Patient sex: M
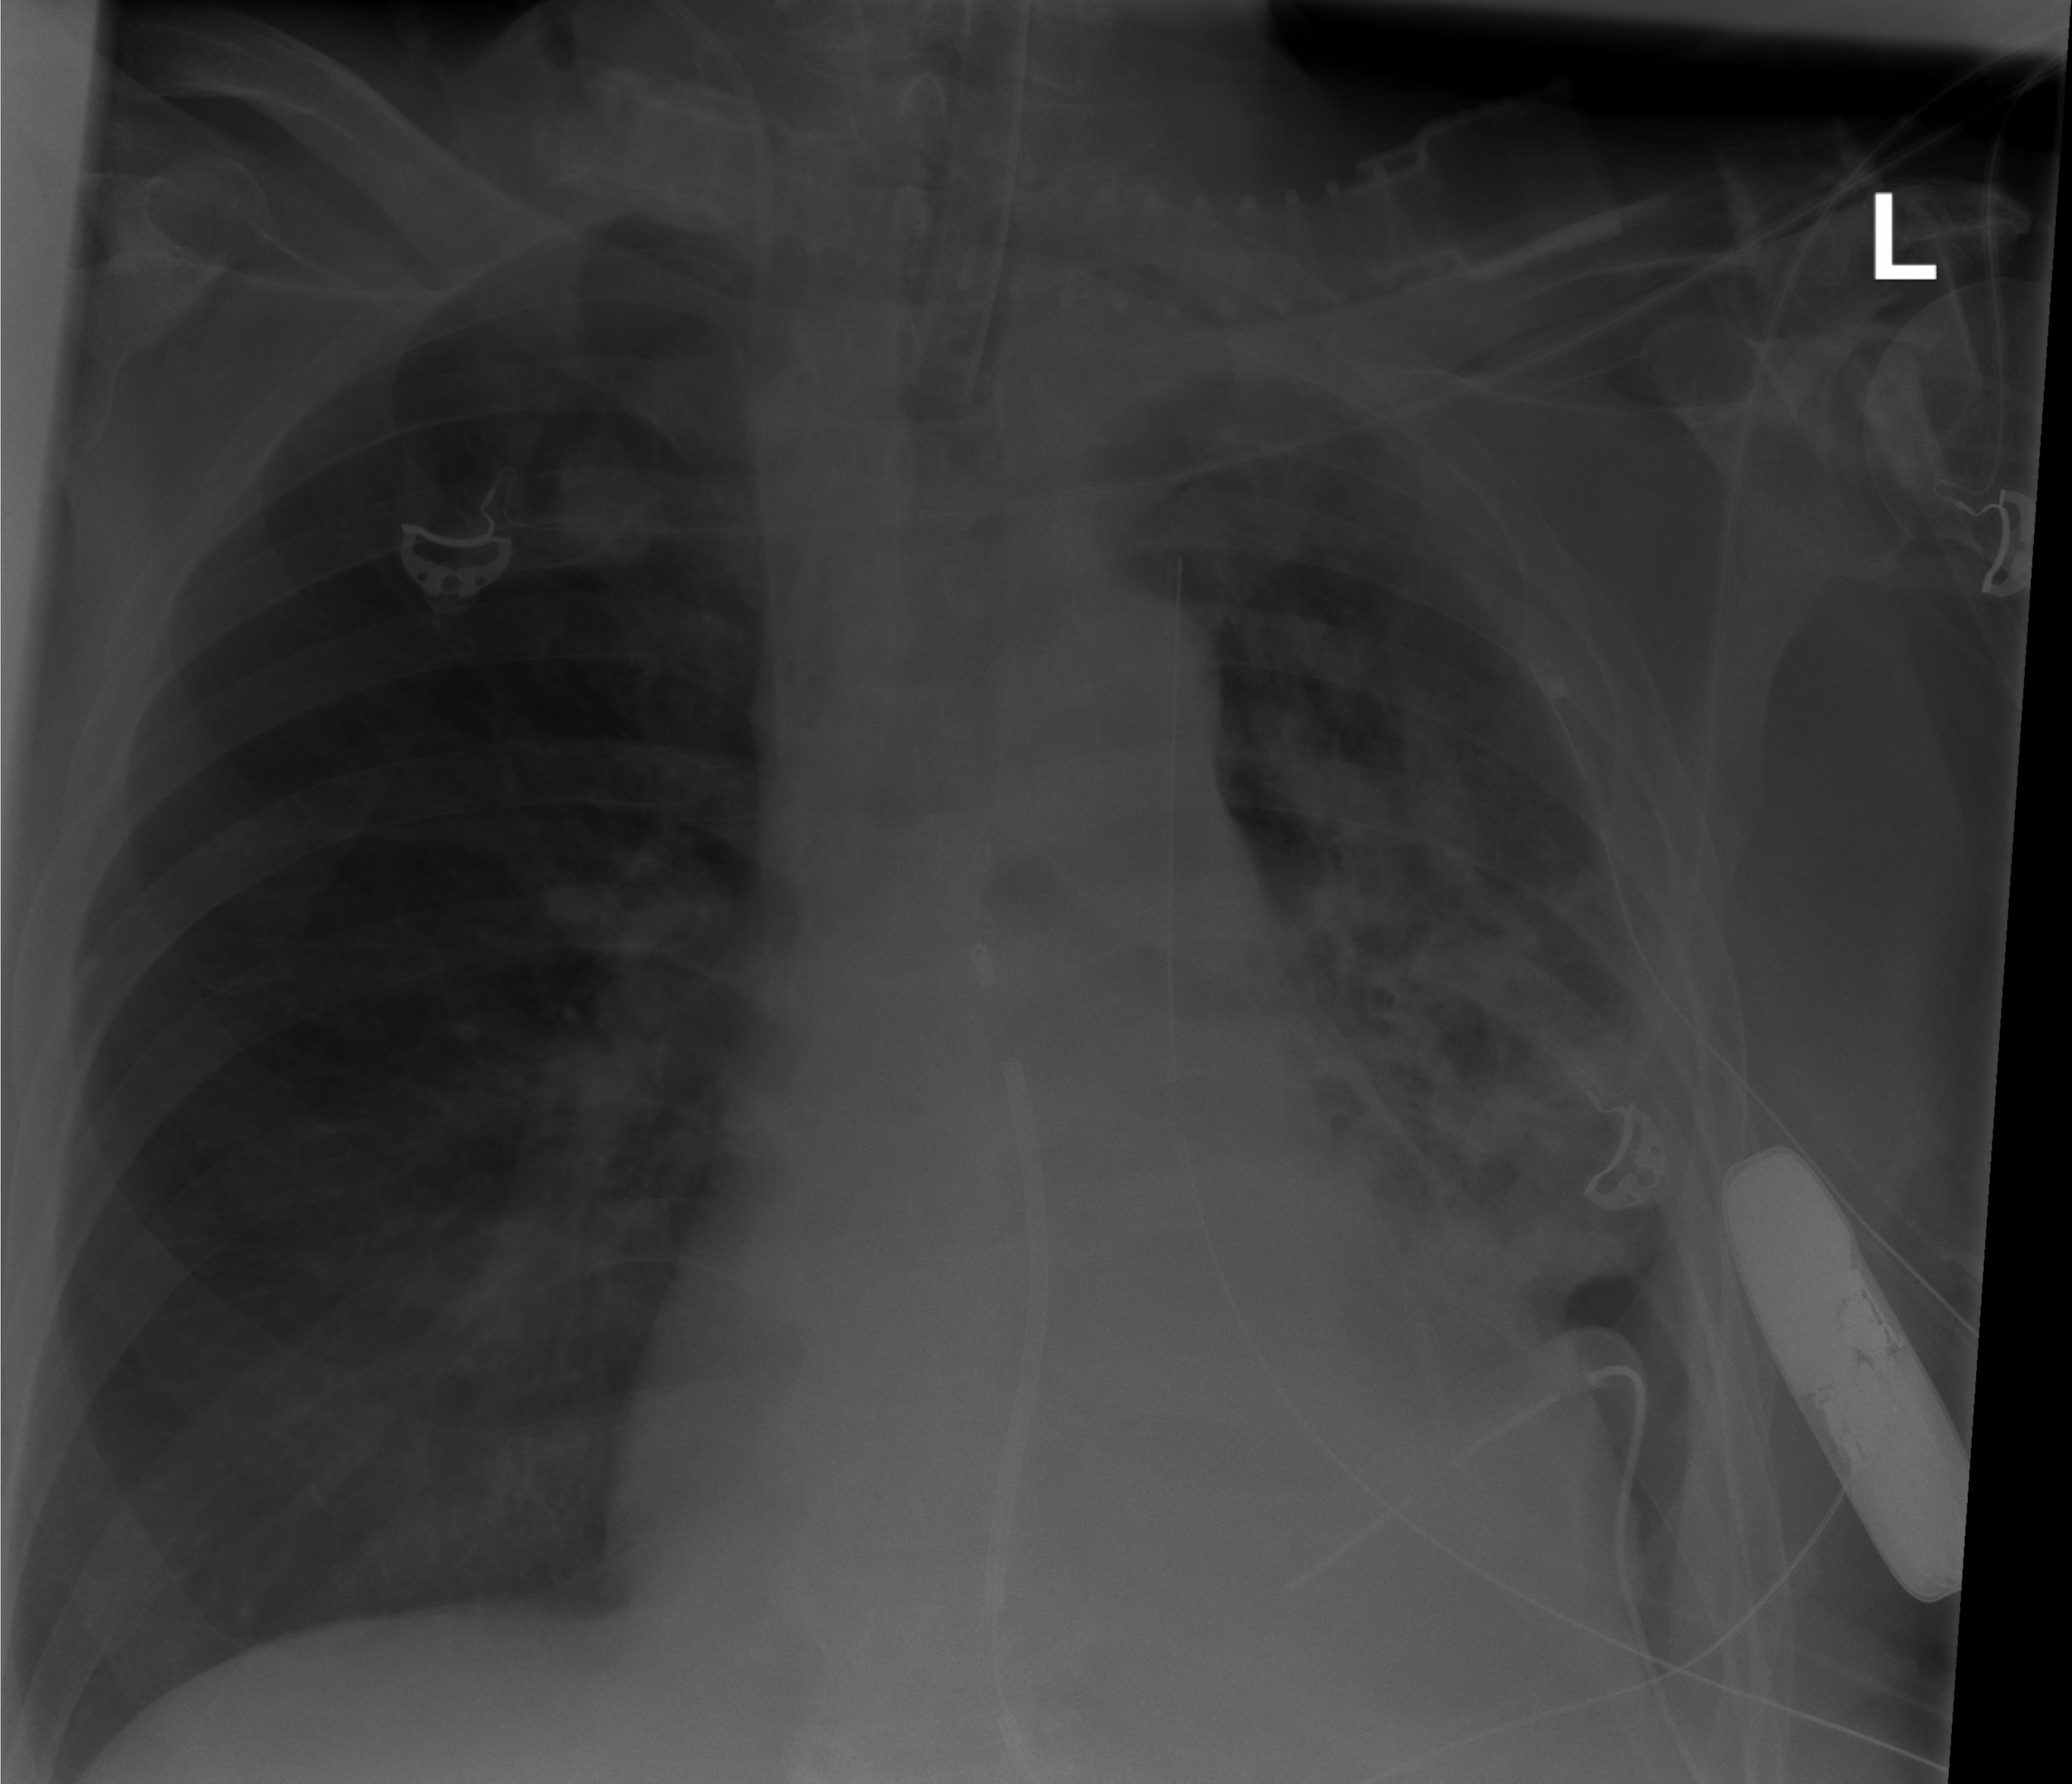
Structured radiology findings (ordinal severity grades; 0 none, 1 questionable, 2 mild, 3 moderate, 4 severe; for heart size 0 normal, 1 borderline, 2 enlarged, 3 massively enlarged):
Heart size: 0
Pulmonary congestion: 0
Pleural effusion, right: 0
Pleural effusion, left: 0
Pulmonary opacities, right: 0
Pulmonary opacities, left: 1
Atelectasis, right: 0
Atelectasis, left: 2